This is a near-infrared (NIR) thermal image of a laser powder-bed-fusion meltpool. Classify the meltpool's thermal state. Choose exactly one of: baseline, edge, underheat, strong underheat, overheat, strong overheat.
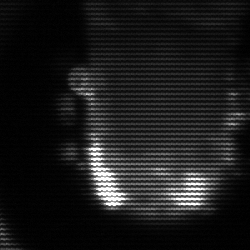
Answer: baseline